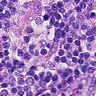
Metastatic tissue present: no